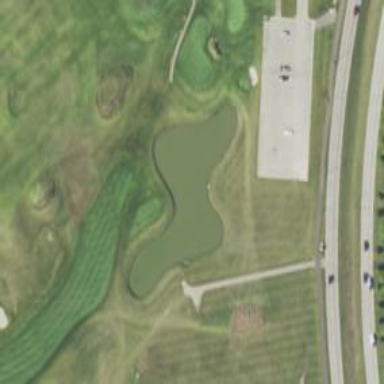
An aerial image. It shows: Water hazard in golf course. The hazard is natural water feature.